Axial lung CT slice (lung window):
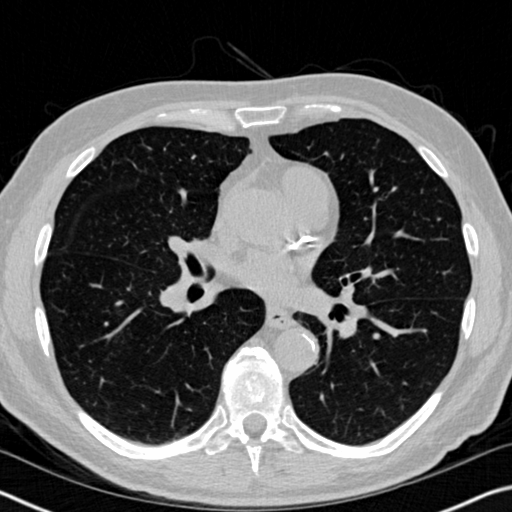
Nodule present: no